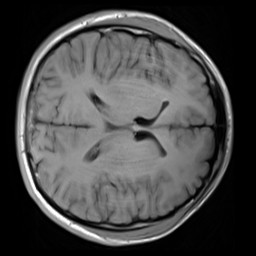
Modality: T1w
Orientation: axial
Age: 22
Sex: male
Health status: healthy
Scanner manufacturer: siemens
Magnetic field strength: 3 T
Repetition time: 4.1 s
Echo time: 0.0085 s